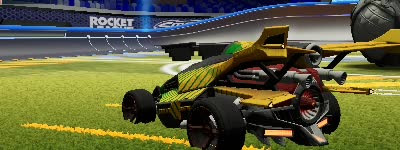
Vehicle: aftershock